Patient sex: M
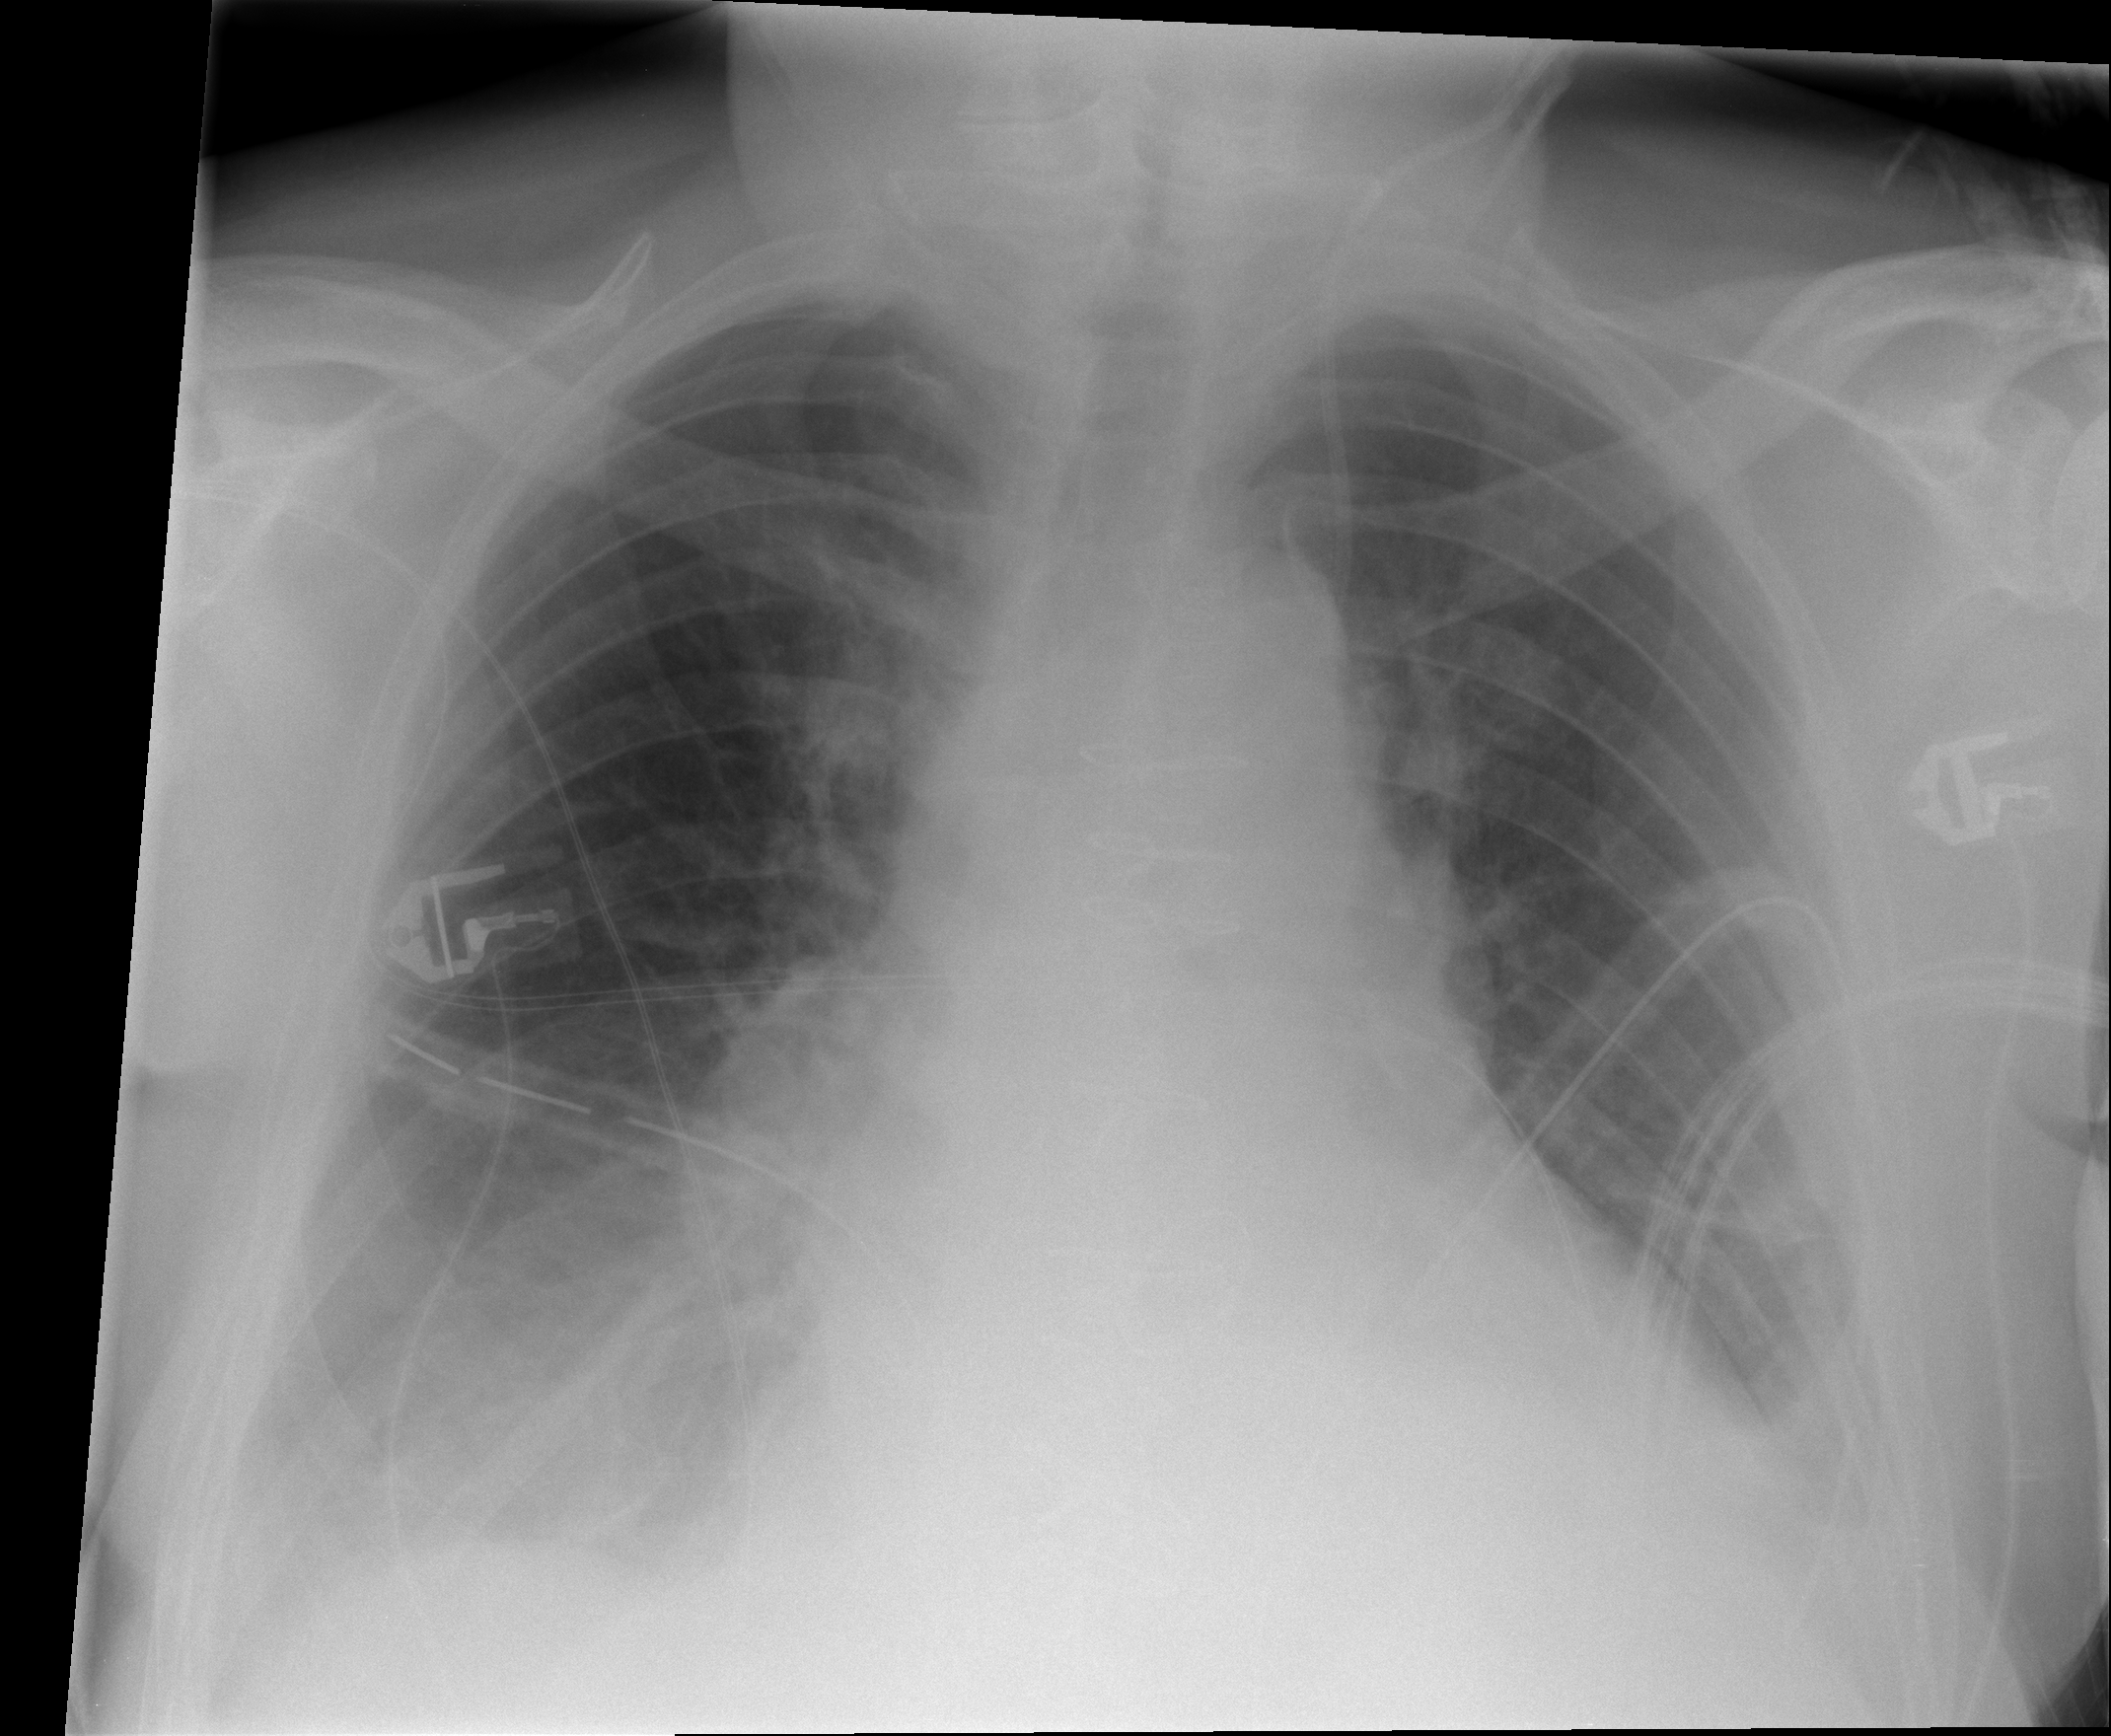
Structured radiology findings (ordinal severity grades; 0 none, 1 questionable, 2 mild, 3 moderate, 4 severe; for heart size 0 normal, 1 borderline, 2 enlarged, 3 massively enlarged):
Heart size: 2
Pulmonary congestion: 1
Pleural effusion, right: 2
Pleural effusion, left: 2
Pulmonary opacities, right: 2
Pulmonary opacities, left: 0
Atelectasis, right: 2
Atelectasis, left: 2